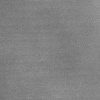
Atmospheric dust classification: dusty